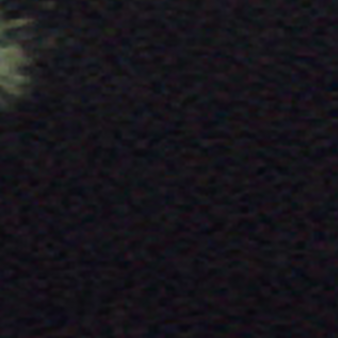
Label: other